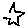
Label: star